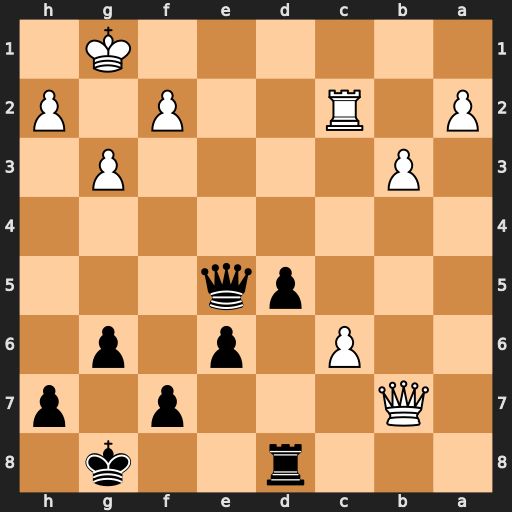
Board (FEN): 3r2k1/1Q3p1p/2P1p1p1/3pq3/8/1P4P1/P1R2P1P/6K1
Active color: b
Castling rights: -
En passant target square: -
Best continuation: Qe1+ Kg2 Qe4+